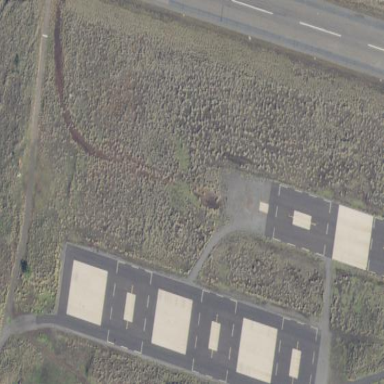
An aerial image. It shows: Image showing helipad at airport.